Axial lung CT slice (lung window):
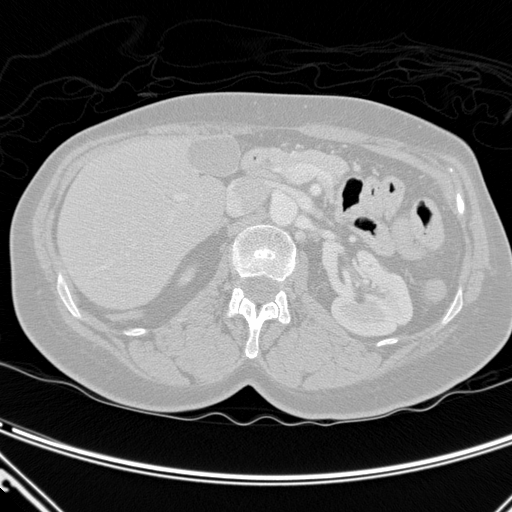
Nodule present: no